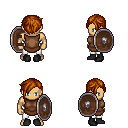
a pixel art fantasy rpg character, male body template, human, tanned skin, brown tunic, white pants, brunette pixie cut hairstyle, black shoes, shield, four views (front, back, left, right), 2x2 character sprite sheet, small pixel art, hard edges, no anti-aliasing